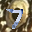
Label: 7